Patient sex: F
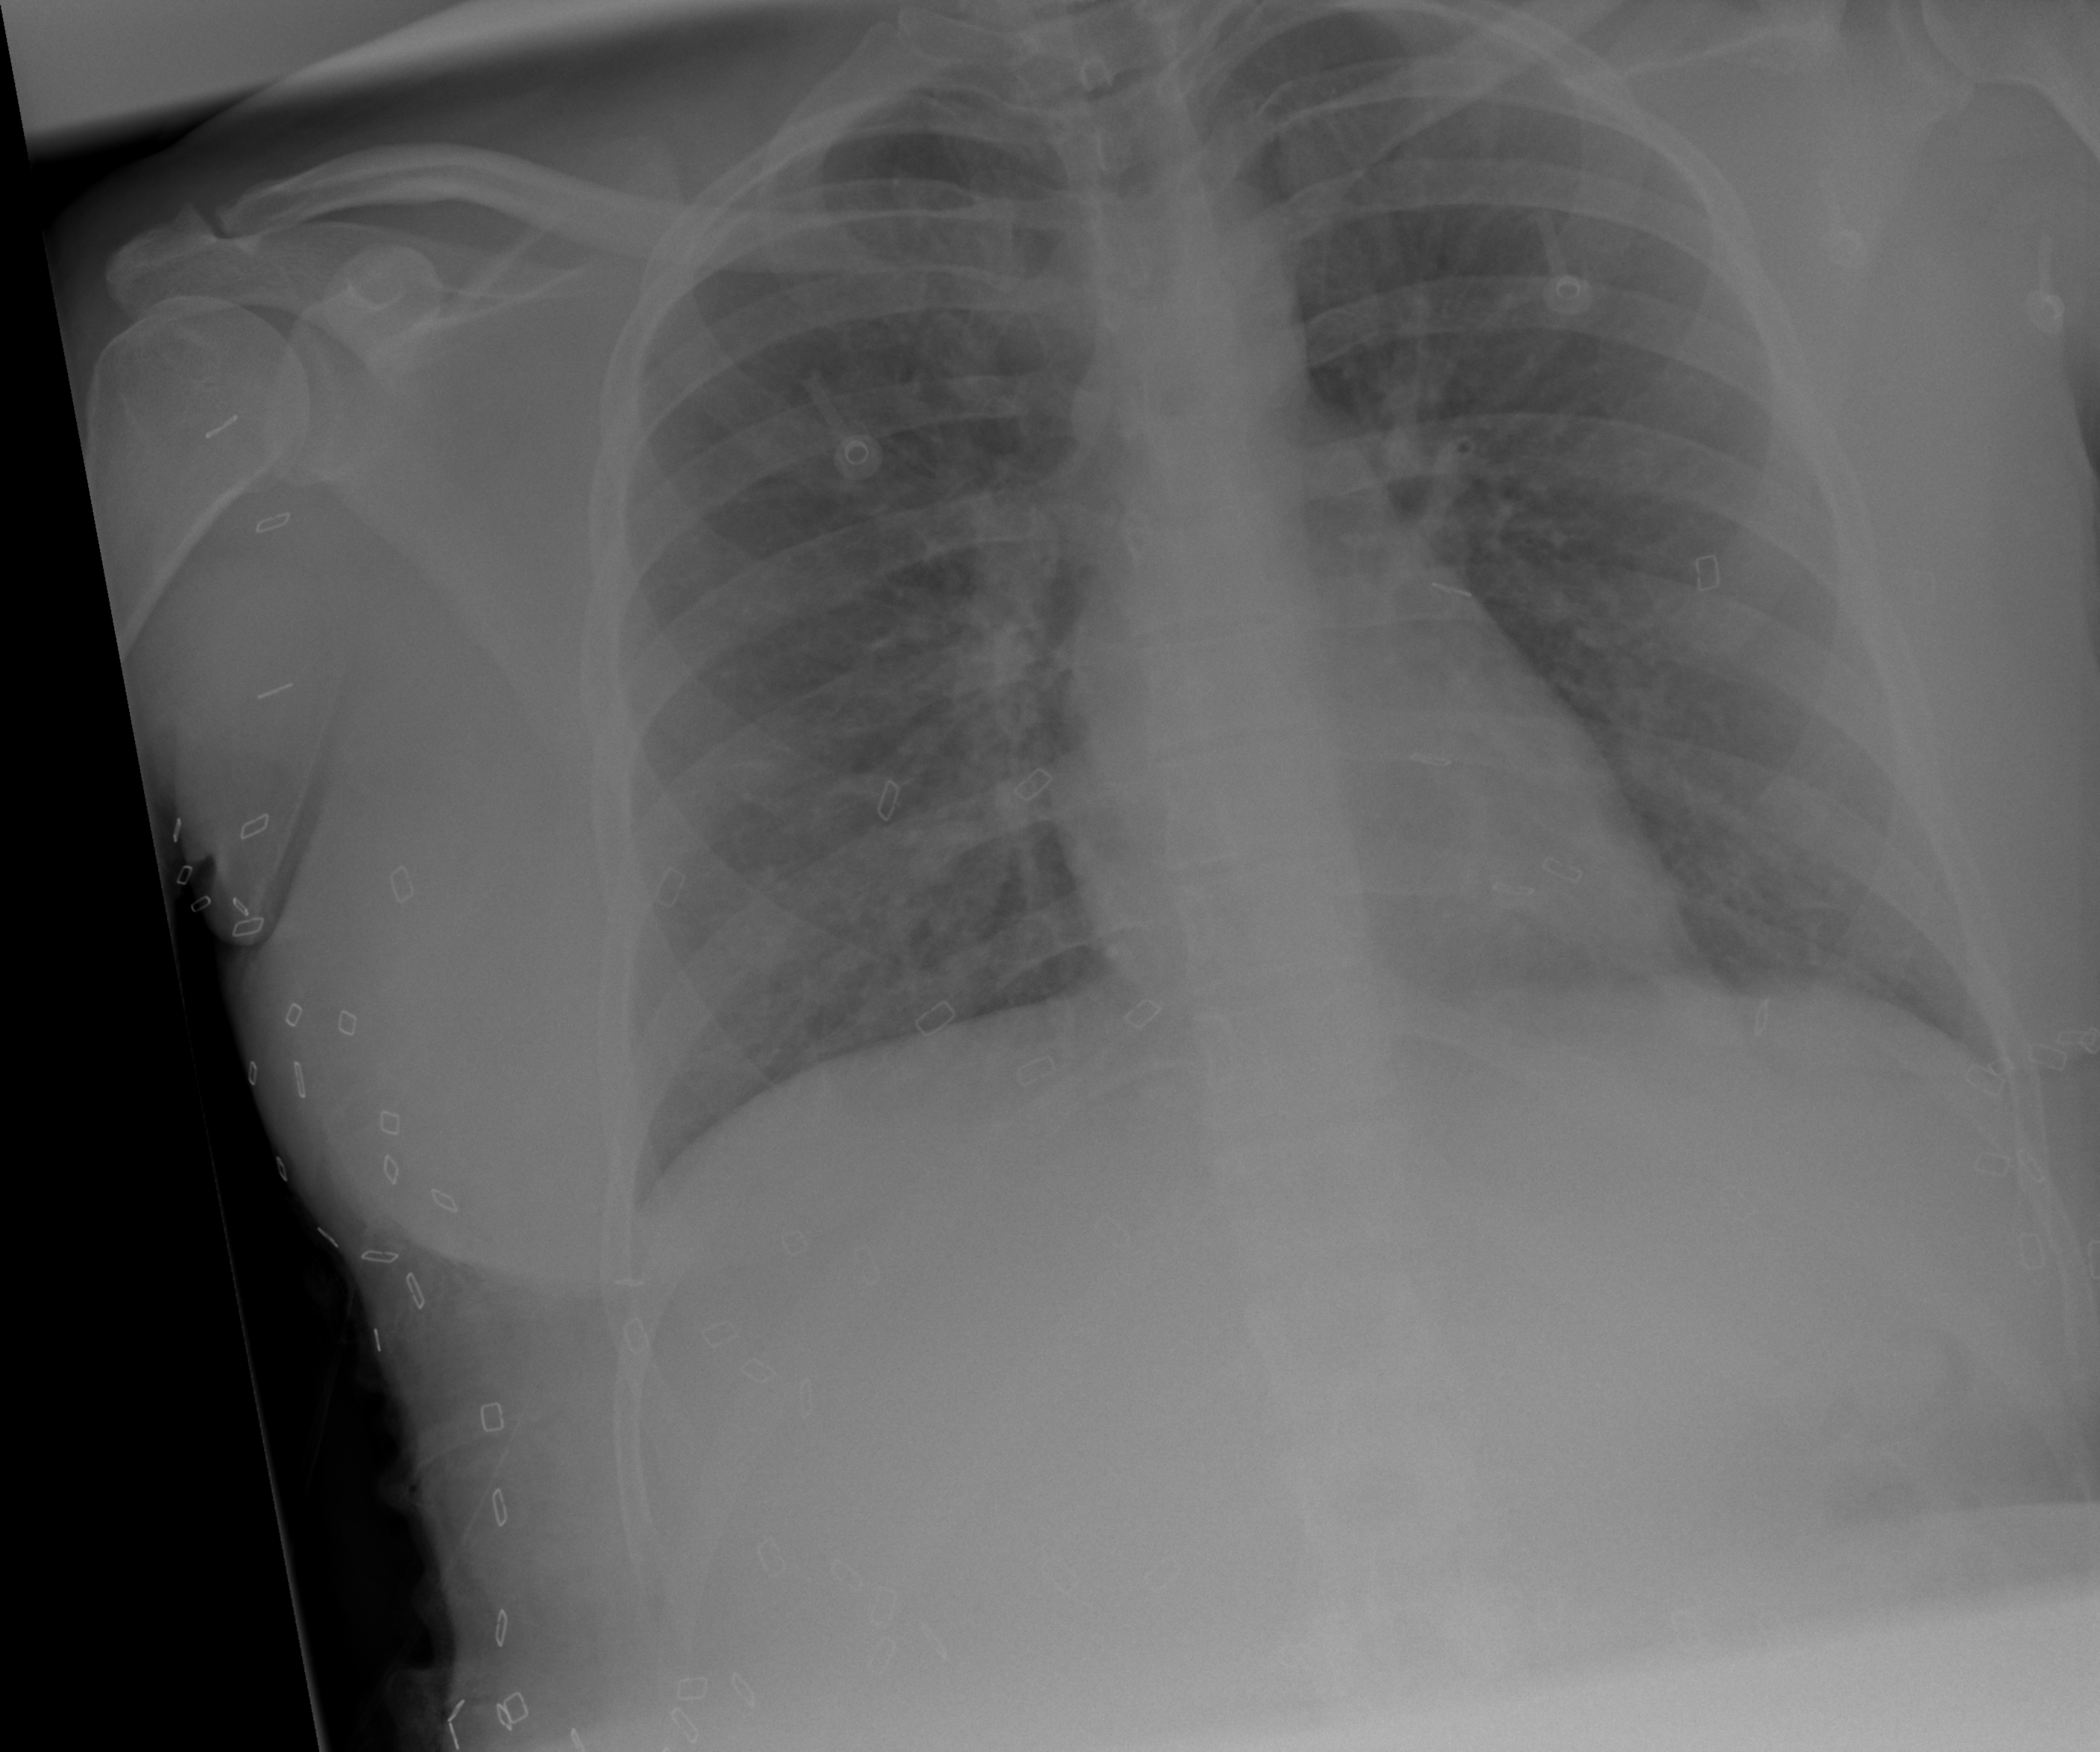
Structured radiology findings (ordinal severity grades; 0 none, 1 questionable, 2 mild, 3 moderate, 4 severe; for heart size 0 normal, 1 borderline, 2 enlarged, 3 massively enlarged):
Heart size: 0
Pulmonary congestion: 2
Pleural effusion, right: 2
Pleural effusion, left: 0
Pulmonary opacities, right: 2
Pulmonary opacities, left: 0
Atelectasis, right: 2
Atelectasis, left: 2